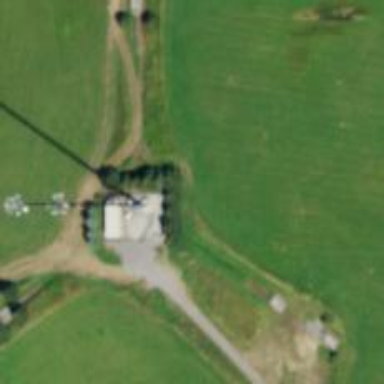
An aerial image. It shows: Mast tower used for communication.